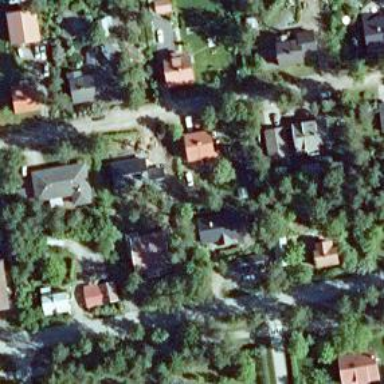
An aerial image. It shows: Peaceful suburb.